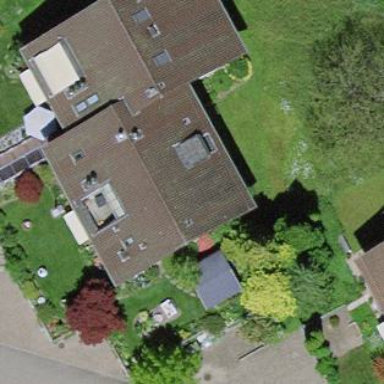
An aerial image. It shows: Residential building.